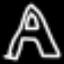
Label: The Eiffel Tower